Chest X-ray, AP view. Patient: 56 years old, sex M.
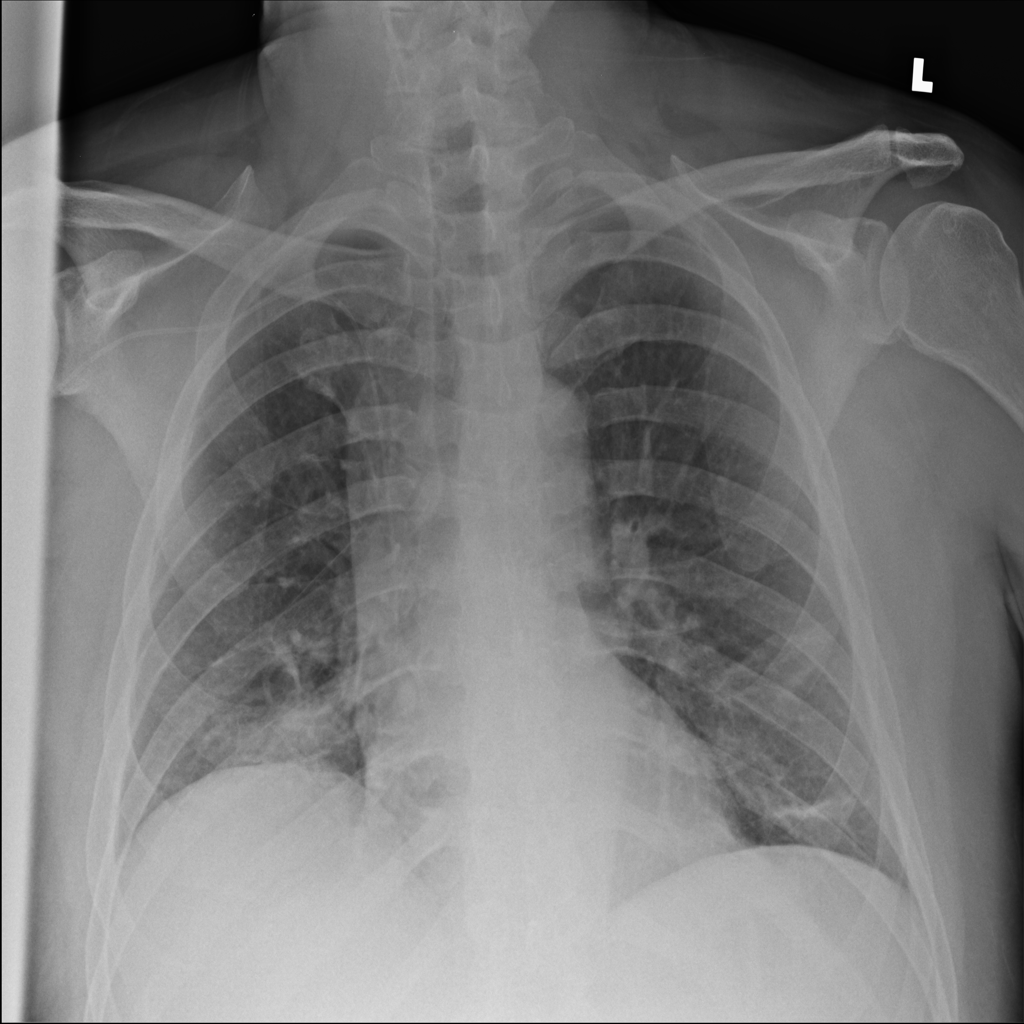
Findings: Atelectasis